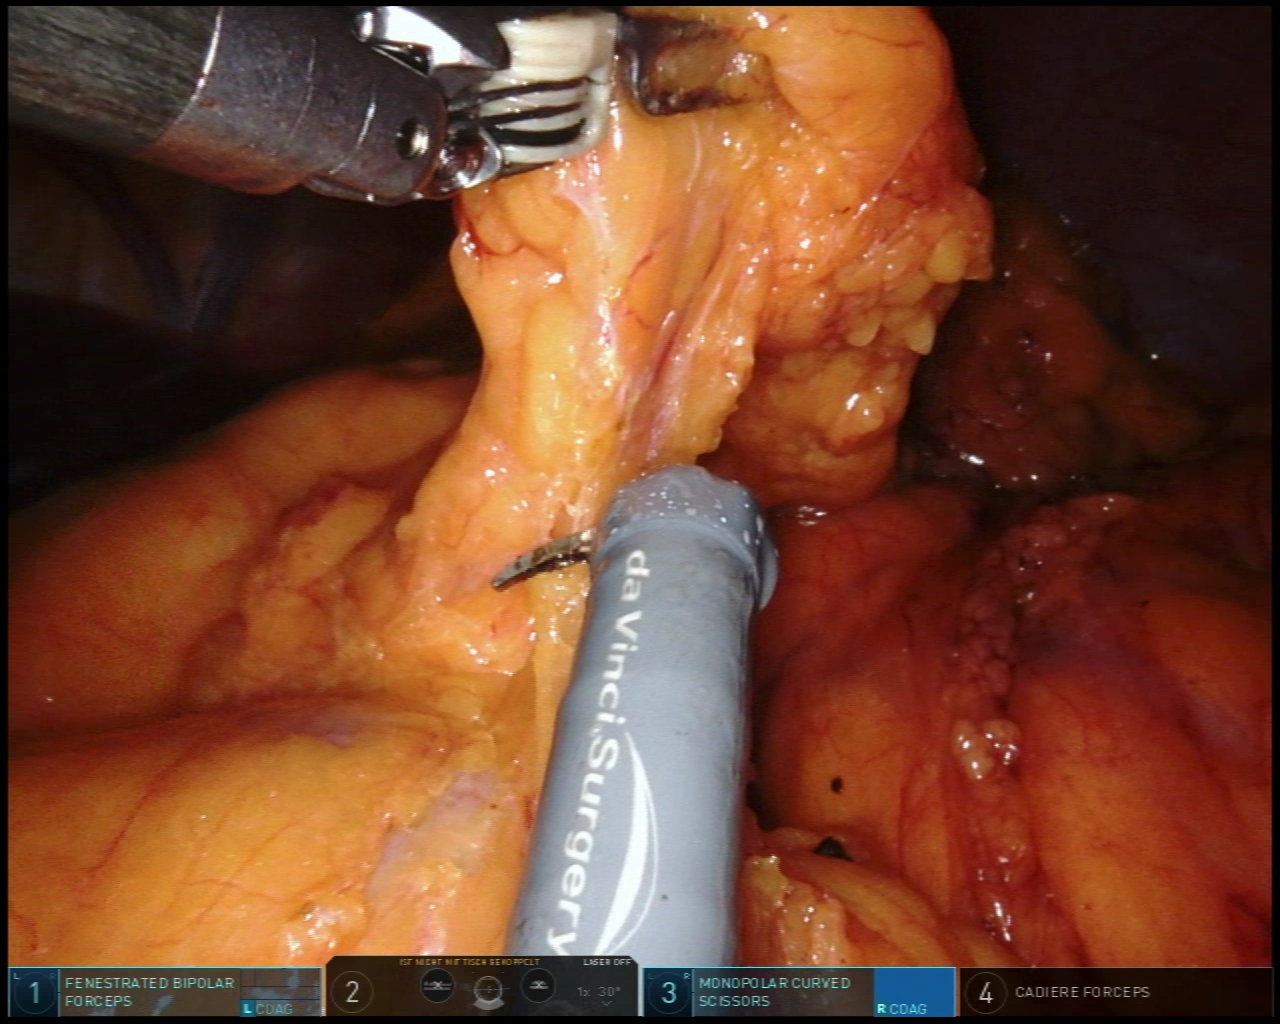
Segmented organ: liver
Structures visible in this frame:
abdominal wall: yes
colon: yes
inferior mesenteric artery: no
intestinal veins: no
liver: yes
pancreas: no
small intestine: no
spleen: no
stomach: no
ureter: no
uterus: no
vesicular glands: no